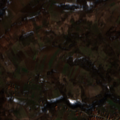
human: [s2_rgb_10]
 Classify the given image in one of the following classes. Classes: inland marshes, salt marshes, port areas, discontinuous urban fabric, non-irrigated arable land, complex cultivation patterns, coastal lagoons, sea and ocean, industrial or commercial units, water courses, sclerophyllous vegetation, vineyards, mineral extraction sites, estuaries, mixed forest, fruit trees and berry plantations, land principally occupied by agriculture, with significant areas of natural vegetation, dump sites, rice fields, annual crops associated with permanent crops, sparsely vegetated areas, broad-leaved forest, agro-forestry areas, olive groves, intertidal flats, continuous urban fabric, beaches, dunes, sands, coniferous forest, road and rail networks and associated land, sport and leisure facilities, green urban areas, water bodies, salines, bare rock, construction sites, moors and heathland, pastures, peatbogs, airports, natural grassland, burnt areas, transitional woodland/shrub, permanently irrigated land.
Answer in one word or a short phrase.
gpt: non-irrigated arable land, complex cultivation patterns, land principally occupied by agriculture, with significant areas of natural vegetation, broad-leaved forest